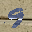
Label: 9